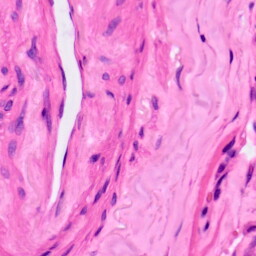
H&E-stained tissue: Lung